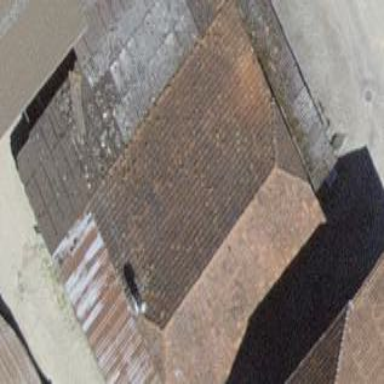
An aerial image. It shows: Garage building.